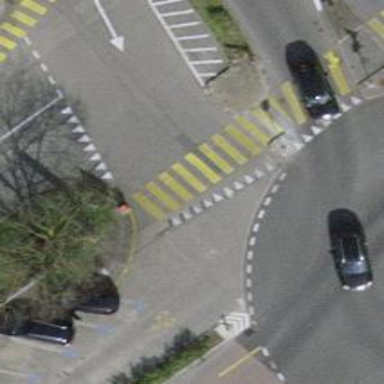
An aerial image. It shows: Uncontrolled zebra crossing with central island. The crossing is marked with zebra stripes.